Question: I've defined the following two states in Expression Blend. I've been trying to follow <URL> guide but I feel like it leaves me hanging when I need information on how and when to change state.

According to the guide I am to attach a behaviour(I assume "GotoState") to my 'UserControl' - Unfortunately I don't think I actually have a 'User Control' - and even if I did, would I have to attach a behaviour to both my 'PortraitState' and my 'LandscapeState'?
It seems I can attach a 'GotoState' to my 'LayoutRoot' element. So do I attach my behaviour to that in both states? Any help would be greatly appreciated.
*edit: I was playing around in my xaml.cs file and figured that this might be the way to do it programmatically. when debugging and changing the orientation I enter my switch case and find the correct orientation. The state, however, is never switched. What am I doing wrong?
'''
protected override void OnOrientationChanged(OrientationChangedEventArgs e)
{
switch (e.Orientation)
{
case PageOrientation.Landscape:
ExtendedVisualStateManager.GoToElementState(root:this.LayoutRoot, stateName: "LandscapeState", useTransitions: true);
break;
case PageOrientation.LandscapeRight:
ExtendedVisualStateManager.GoToElementState(root:this.LayoutRoot, stateName: "LandscapeState", useTransitions: true);
break;
case PageOrientation.LandscapeLeft:
ExtendedVisualStateManager.GoToElementState(root:LayoutRoot, stateName: "LandscapeState", useTransitions: true);
break;
case PageOrientation.Portrait:
ExtendedVisualStateManager.GoToElementState(root:this.LayoutRoot, stateName: "PortraitState", useTransitions: true);
break;
case PageOrientation.PortraitUp:
ExtendedVisualStateManager.GoToElementState(root:this.LayoutRoot, stateName: "PortraitState", useTransitions: true);
break;
case PageOrientation.PortraitDown:
ExtendedVisualStateManager.GoToElementState(root:this.LayoutRoot, stateName: "PortraitState", useTransitions: true);
break;
default:
break;
}
}
'''
edit2: When attempting the above It seems that GotoElementState returns false and, according to MSDN: "returns true if the control successfully transitioned to the new state; otherwise, false."
Now I'm left with the question : What can cause my state transition to fail?
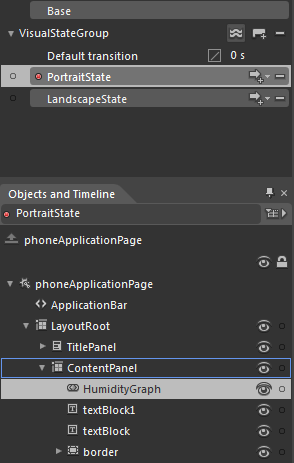
Answer: I managed to find a solution to my own problem by doing the following.
It turns out that using ExtendedVisualStateManager.GotoElementState(UIElement, String, bool) does not work very well at the moment so I was forced to finding a way to use VisualStateManager.GotoState.
I solved my problem by simply wrapping my LayoutRoot in a UserControl as such :
'''
<UserControl x:Name="userControl">
<Grid x:Name="LayoutRoot" Background="Transparent">
<VisualStateManager.VisualStateGroups>
...
</UserControl>
'''
Switching states was now simply a question of calling VisualStateManager.GotoState as I initially attempted to do.
'''
protected override void OnOrientationChanged(OrientationChangedEventArgs e)
{
base.OnOrientationChanged(e);
switch (e.Orientation)
{
case PageOrientation.Landscape:
case PageOrientation.LandscapeRight:
case PageOrientation.LandscapeLeft:
VisualStateManager.GoToState(control: userControl,
stateName: "LandscapeState",
useTransitions: true);
break;
case PageOrientation.Portrait:
case PageOrientation.PortraitUp:
case PageOrientation.PortraitDown:
VisualStateManager.GoToState(control: userControl,
stateName: "PortraitState",
useTransitions: true);
break;
default:
VisualStateManager.GoToState(control: userControl,
stateName: "PortraitState",
useTransitions: true);
break;
}
}
'''